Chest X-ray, PA view. Patient: 36 years old, sex M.
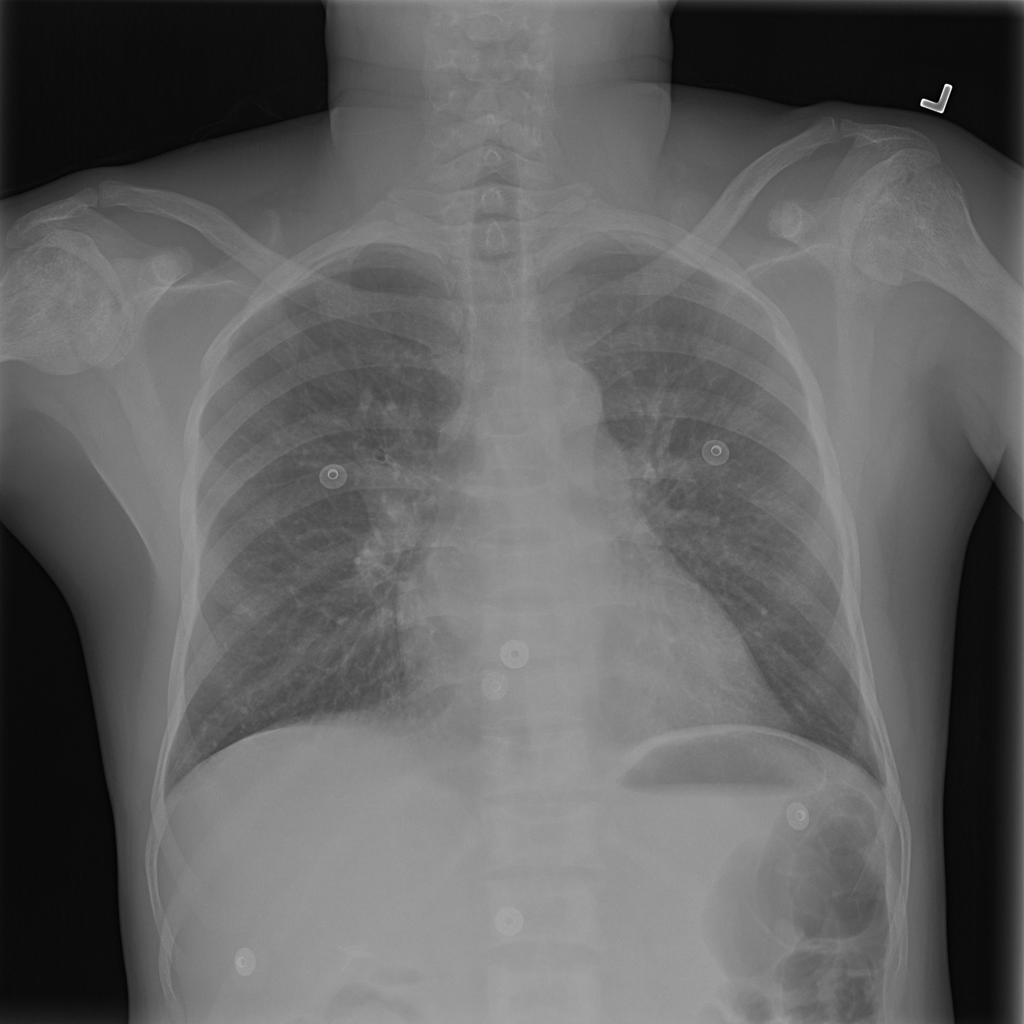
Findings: Infiltration